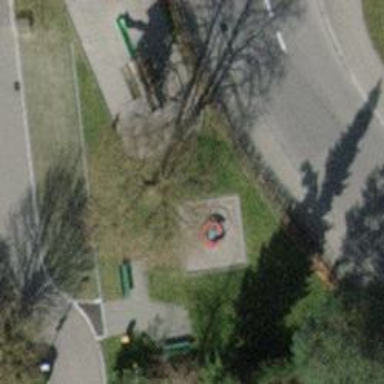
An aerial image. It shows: Playground featuring roundabout.